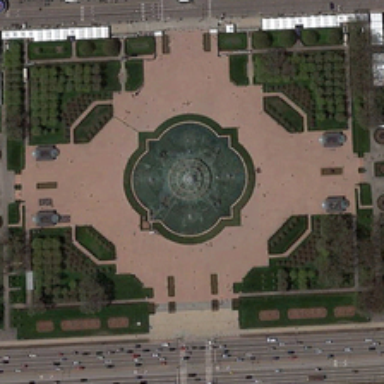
A square with many green trees in four corners is between two parallel roads .